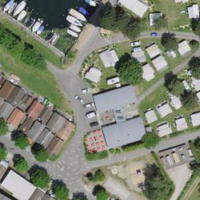
EUNIS habitat code: 53
Species observed at this site:
Carpinus betulus
Podiceps cristatus